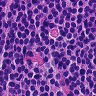
Metastatic tissue present: no